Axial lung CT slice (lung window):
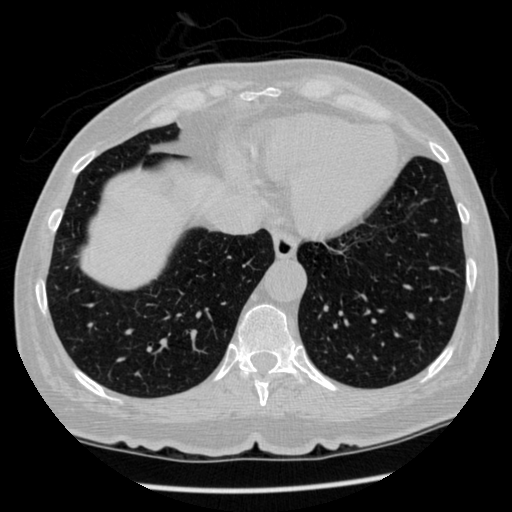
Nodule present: no